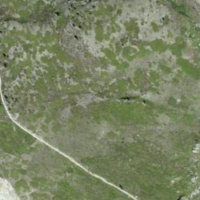
EUNIS habitat code: 31
Species observed at this site:
Campanula thyrsoides